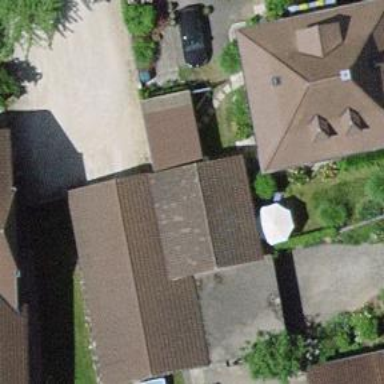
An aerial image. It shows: Garage building.